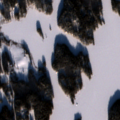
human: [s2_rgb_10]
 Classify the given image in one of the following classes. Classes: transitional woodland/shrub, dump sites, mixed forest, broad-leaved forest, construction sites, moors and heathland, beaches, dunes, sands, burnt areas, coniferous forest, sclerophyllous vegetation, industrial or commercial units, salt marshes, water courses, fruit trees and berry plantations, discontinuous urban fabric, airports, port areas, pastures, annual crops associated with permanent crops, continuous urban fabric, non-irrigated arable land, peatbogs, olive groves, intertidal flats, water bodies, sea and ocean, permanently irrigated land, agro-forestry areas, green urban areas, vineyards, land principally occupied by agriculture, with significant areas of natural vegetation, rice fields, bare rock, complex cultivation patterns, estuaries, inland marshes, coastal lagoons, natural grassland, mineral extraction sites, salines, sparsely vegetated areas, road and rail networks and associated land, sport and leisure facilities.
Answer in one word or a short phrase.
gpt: land principally occupied by agriculture, with significant areas of natural vegetation, coniferous forest, mixed forest, water bodies